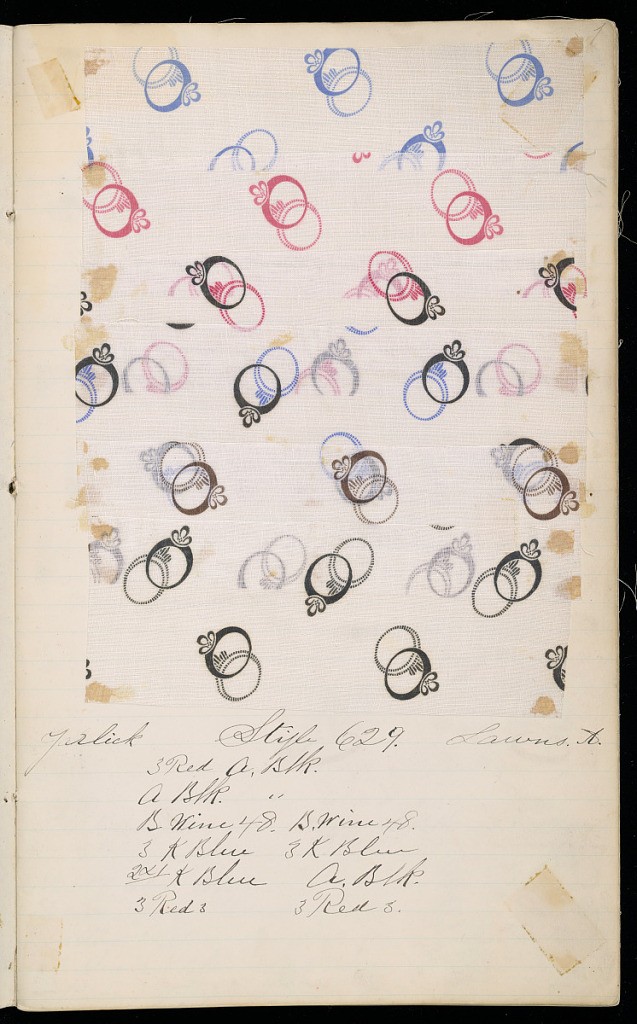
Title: Dyer's record book
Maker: Old Pacific Print Works, Lawrence, MA, USA
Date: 1884
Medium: paper, cotton
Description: Notebook with handwritten formulas for dyestuffs to be used for printing textiles.  Book contains 138 samples of cotton printed textiles.  Label on cover reads:  "LAWNS JAN. / 84".